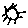
Label: sun